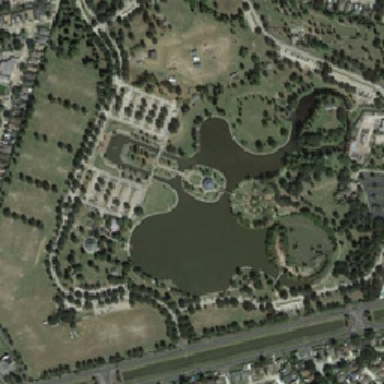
In the center is a park with dark green water .